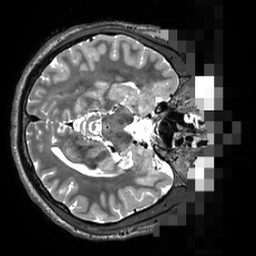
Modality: T2w
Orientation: axial
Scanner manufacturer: siemens
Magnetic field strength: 3 T
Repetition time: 3.2 s
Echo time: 0.564 s